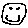
Label: smiley face